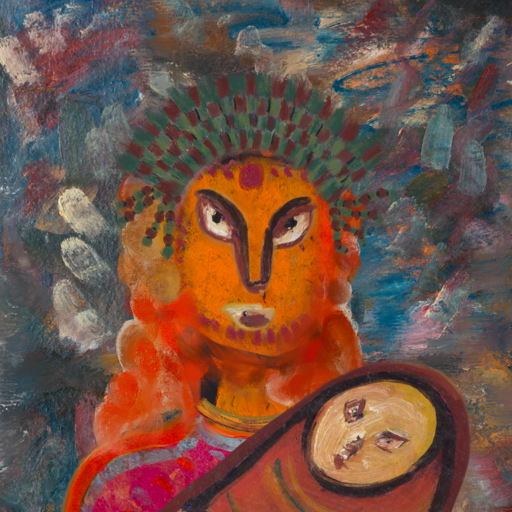
Background: Boggyland, Head And Neck Front: Doll, Face Front: After_Raid, Bust: Sisters, Hair Front: Rupkatha, Head Accessory: After_Raid_Crown, Second Necklace: Blank, Necklace: Mother_And_Son_Son, Baby: After_Raid_Baby